Question: I am trying to simulate an ocean sound automatically on Pure Data. So far I have accomplished to achieve a very basic sound by filtering some noise with a [bp~]. I have seen that the best range of the cut-off frequency is from 300 to 500 Hz, therefore I would like to have a horizontal slider [hsl] that goes from 300 to 500 and back, automatically and on a loop until I tell it to stop. (I have already assigned the range (300,500) to the slider, I only need to control it automatically now).
I have tried with [osc~] but it won't work because the slider is not an audio element and the [osc~]'s output is an audio signal. In the picture I show what I have this far:

So how can I do it to control the slider automatically without having to vary it manually? So far everything works as I want it to, but I need the slider to increase and decrease periodically to simulate the sea waves.
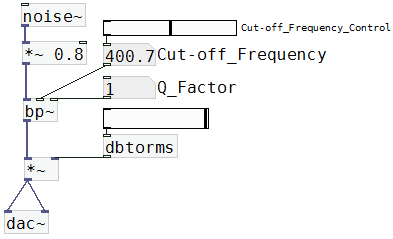
Answer: If your question would simply be: How do I automate a slider? The answer would be to look at the [line] object. Line interpolates from a current value to a target value in a given time.

(Note: When controlling signals, we use [line~] instead.)
However, your goal is the simulation of a sea shore wave. In the above slider automation are two issues: 1.) we are operating in control data rate as opposed to signal data rate and 2.) we would want an ease-in and ease-out of the ramping. An oscillator will solve both of the problems at the same time.

(Note: Omitted here for simplification is that the amplitude control should not be linear due to perception of volume not being equal to power increase.)
Since we don't want to change the amplitude only, but the timbre (cut-off frequency of the bandpass) we want to use an sine function we can run a counter through to achieve the desired output range animation including easing-in and -out. Note: The slider acts merely as a visualization in this patch.

(glitch in animation due too misaligned loop-point)